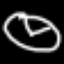
Label: clock